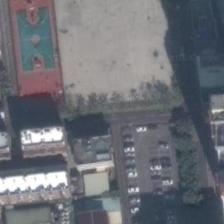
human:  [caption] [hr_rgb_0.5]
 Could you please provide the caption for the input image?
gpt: a basketball field and a parking lot are next to a square bare ground .

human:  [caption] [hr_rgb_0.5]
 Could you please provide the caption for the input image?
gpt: a narrow basketball court is next to a large open space .

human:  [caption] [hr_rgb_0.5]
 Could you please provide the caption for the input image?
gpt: a small basketball field and nearby a empty grey land .

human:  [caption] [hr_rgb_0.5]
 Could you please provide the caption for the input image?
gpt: a basketball field and a square bare ground are near to several buildings and a parking lot .

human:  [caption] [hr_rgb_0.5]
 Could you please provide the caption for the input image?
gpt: a basketball field is next to a large square with a parking lot beside .